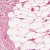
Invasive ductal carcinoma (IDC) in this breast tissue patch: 0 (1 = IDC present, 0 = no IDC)